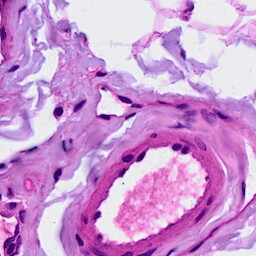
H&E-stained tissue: Breast